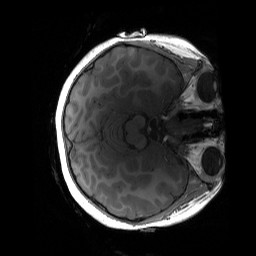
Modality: T1w
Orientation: axial
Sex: female
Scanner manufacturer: siemens
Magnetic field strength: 3 T
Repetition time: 1.9 s
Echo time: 0.00243 s